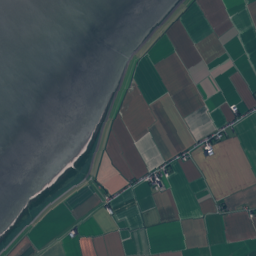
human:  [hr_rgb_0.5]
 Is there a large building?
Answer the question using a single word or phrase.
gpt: no

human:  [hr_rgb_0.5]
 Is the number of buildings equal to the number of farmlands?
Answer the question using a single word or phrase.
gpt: no

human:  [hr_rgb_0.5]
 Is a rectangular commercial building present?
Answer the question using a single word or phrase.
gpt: yes

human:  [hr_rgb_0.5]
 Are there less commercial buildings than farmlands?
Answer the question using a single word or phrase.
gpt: yes

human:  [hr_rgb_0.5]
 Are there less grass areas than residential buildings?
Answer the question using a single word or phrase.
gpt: yes

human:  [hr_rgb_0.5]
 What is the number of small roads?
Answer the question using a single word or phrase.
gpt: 21

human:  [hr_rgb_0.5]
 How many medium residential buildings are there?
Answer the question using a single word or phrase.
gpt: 4

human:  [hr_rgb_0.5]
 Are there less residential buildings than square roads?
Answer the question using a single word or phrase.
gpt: no

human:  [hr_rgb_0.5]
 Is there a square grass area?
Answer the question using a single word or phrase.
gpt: no

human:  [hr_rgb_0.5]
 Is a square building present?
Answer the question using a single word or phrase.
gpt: no

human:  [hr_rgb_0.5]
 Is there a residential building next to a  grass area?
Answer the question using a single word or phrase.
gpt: yes

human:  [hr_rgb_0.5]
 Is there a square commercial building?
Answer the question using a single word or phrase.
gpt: no

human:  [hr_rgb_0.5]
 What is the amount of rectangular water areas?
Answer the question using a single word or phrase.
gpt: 2

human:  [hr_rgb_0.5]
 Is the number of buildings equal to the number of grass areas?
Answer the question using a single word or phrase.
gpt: no

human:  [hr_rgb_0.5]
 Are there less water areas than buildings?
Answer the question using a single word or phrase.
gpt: yes

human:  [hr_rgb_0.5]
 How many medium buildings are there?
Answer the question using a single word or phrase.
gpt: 4

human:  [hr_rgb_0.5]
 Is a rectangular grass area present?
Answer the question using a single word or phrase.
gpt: yes

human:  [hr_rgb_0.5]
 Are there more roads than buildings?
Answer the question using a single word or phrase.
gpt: no

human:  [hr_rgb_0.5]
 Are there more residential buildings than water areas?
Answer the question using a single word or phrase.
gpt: yes

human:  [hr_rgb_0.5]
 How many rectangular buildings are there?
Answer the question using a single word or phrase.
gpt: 75

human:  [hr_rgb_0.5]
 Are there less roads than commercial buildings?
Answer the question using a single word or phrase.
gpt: no

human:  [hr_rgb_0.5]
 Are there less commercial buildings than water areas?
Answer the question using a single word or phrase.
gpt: yes

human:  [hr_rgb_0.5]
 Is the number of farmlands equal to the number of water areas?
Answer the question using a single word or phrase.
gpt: no

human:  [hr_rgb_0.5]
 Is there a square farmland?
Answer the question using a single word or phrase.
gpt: no

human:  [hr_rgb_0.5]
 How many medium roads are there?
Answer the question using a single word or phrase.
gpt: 0

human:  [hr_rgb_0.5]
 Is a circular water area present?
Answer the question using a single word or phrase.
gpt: no

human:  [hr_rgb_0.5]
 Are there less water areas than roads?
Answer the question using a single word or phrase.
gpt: yes

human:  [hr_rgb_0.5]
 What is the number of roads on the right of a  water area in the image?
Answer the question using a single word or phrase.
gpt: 12

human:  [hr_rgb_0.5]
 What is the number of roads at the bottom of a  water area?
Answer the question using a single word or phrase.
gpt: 20

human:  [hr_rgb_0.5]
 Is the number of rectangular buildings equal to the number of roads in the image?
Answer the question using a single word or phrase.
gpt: no

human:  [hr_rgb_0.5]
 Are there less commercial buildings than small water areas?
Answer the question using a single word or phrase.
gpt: yes

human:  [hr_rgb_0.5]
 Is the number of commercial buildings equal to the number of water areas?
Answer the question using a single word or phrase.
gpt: no

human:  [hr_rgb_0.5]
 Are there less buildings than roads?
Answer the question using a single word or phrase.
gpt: no

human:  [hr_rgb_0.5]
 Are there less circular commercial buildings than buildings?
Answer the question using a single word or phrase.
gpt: yes

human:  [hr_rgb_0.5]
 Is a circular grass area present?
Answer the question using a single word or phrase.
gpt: no

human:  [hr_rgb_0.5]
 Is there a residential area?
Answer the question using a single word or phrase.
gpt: yes